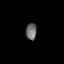
Tissue: lung
Cell type: Endothelial cells
Senescence score: 0.6035
Nuclear area (px): 171
Mean DAPI intensity: 111.129